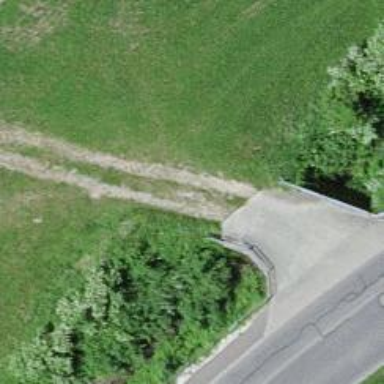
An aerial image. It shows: Bridge over well-constructed track.